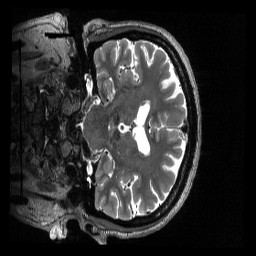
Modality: T2w
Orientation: coronal
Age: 76
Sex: male
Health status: healthy
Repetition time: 3.2 s
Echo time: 0.563 s